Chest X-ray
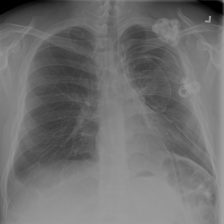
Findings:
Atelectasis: negative
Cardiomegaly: negative
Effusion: negative
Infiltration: negative
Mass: negative
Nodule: negative
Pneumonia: negative
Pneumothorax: positive
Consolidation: negative
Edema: negative
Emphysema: negative
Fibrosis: negative
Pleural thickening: negative
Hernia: negative